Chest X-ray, PA view. Patient: 50 years old, sex M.
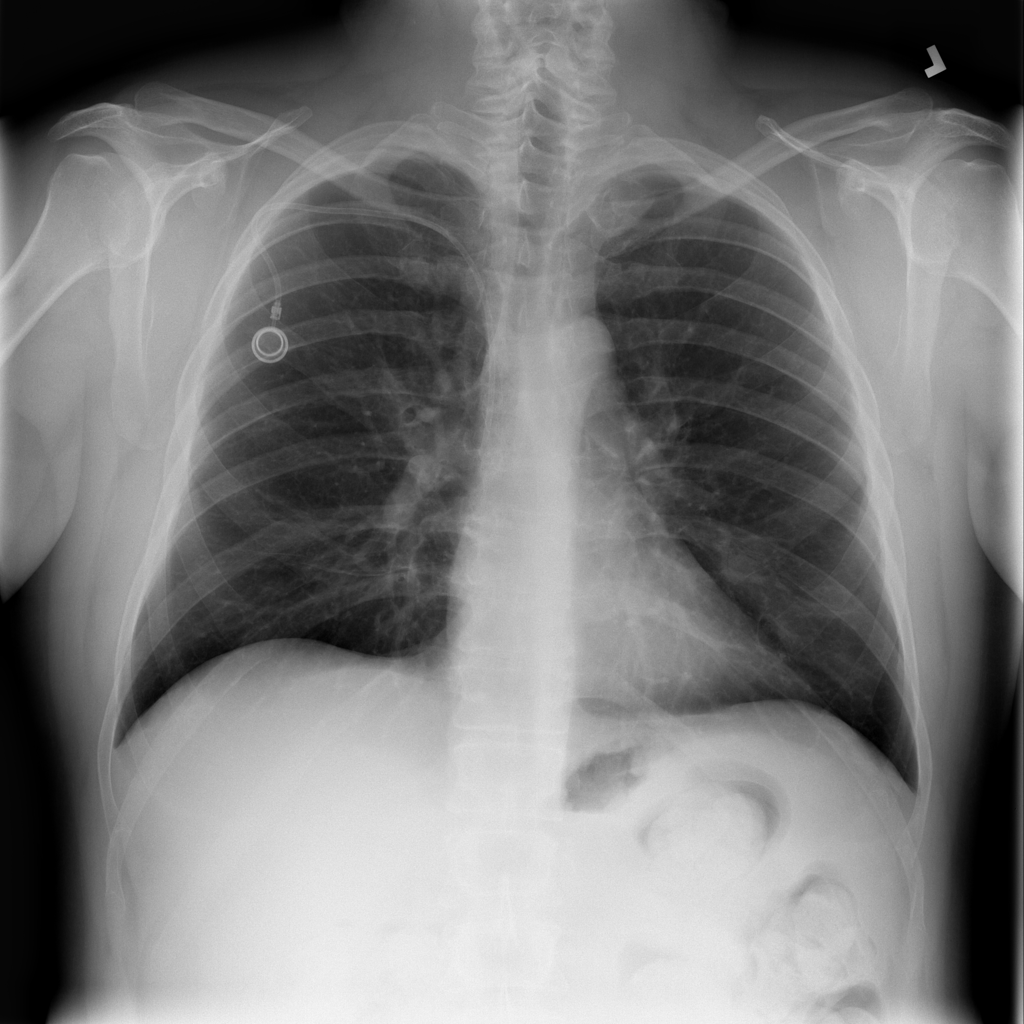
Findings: No Finding